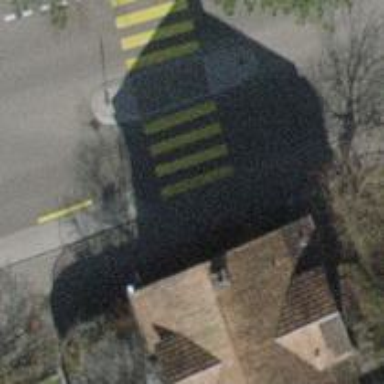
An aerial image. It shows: Kerb serving as barrier.